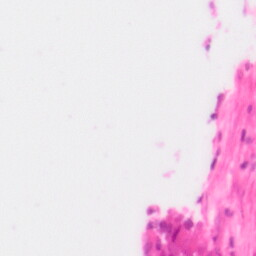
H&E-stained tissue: Colon